Question: I am a MonoGame developer, and I'm working on a project which allows user to draw with his finger on
the phone screen,I do that by repeating the draw of an image on the finger path:
I used some codes like this:
The LoadConent method
'texture = Content.Load<Texture2D>("b3");'
'renderTarget = new RenderTarget2D( this.GraphicsDevice, this.GraphicsDevice.PresentationParameters.BackBufferWidth, this.GraphicsDevice.PresentationParameters.BackBufferHeight, false, this.GraphicsDevice.PresentationParameters.BackBufferFormat, DepthFormat.None, 0, RenderTargetUsage.PreserveContents);'
The Update method
'''
protected override void Update(GameTime gameTime)
{
TouchCollection touches = TouchPanel.GetState();
foreach (TouchLocation touch in touches)
{
if (touch.State == TouchLocationState.Moved)
{
GraphicsDevice.SetRenderTarget(renderTarget);
spriteBatch.Begin();
spriteBatch.Draw(texture, touch.Position, Color.White);
spriteBatch.End();
GraphicsDevice.SetRenderTarget(null);
}
}
base.Update(gameTime);
}
'''
The draw method
'''
protected override void Draw(GameTime gameTime)
{
GraphicsDevice.Clear(Color.White);
// TODO: Add your drawing code here
spriteBatch.Begin();
spriteBatch.Draw(renderTarget, Vector2.Zero, Color.White);
spriteBatch.End();
base.Draw(gameTime);
}
'''
I have this result:

So, my question is :
How to speed up the drawing for i get continu sketch.
Thanks
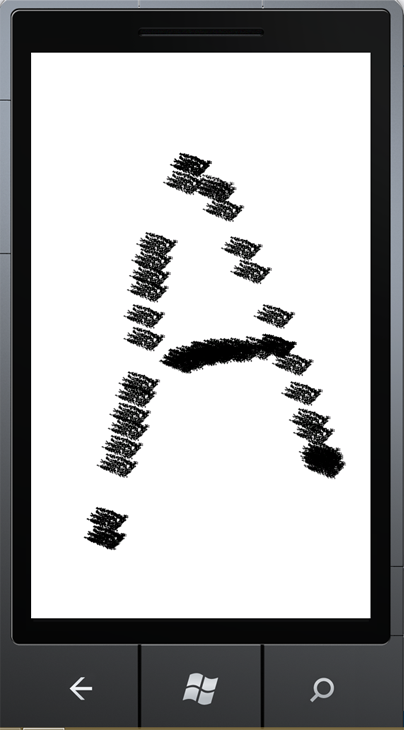
Answer: Try this. First create a method that draws the sprites evently spaced apart like this:
'''
// increment is how far apart each sprite is drawn
private void DrawEvenlySpacedSprites(Texture2D texture, Vector2 point1, Vector2 point2, float increment)
{
var distance = Vector2.Distance(point1, point2); // the distance between two points
var iterations = (int)(distance / increment); // how many sprites with be drawn
var normalizedIncrement = 1.0f / iterations; // the Lerp method needs values between 0.0 and 1.0
var amount = 0.0f;
// not sure if this is needed but it's here to make sure at least one
// sprite is drawn if the two points are very close together
if(iterations == 0)
iterations = 1;
for (int i = 0; i < iterations; i++)
{
var drawPoint = Vector2.Lerp(point1, point2, amount);
_spriteBatch.Draw(texture, drawPoint, Color.White);
amount += normalizedIncrement;
}
}
'''
Then change your Update method to something like this:
'''
private Vector2? _previousPoint;
protected override void Update(GameTime gameTime)
{
TouchCollection touches = TouchPanel.GetState();
foreach (TouchLocation touch in touches)
{
if (touch.State == TouchLocationState.Moved)
{
GraphicsDevice.SetRenderTarget(renderTarget);
_spriteBatch.Begin();
if (_previousPoint.HasValue)
DrawEvenlySpacedSprites(texture, _previousPoint.Value, touch.Position, 0.5f);
_spriteBatch.End();
GraphicsDevice.SetRenderTarget(null);
}
}
if (touches.Any())
_previousPoint = touches.Last().Position;
else
_previousPoint = null;
base.Update(gameTime);
}
'''
It should draw many evenly spaced sprites between each touch point giving the effect you're looking for and without the need to speed up rendering (which you can't really do anyway).
Let me know how it goes.. Good luck :)